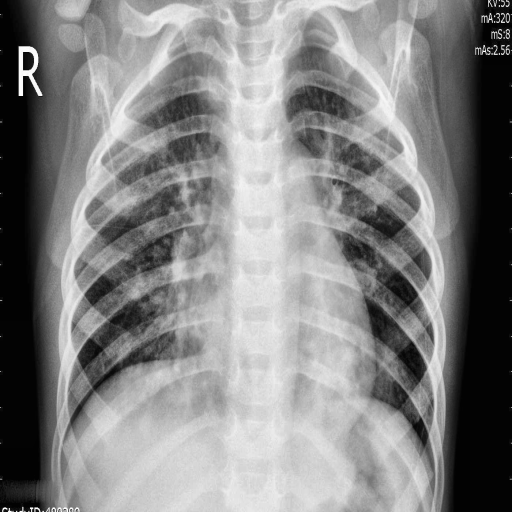
Finding: PNEUMONIA